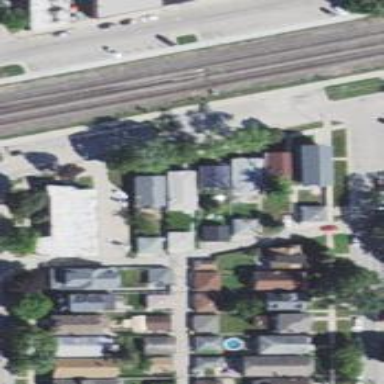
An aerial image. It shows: Alley classified as service road.